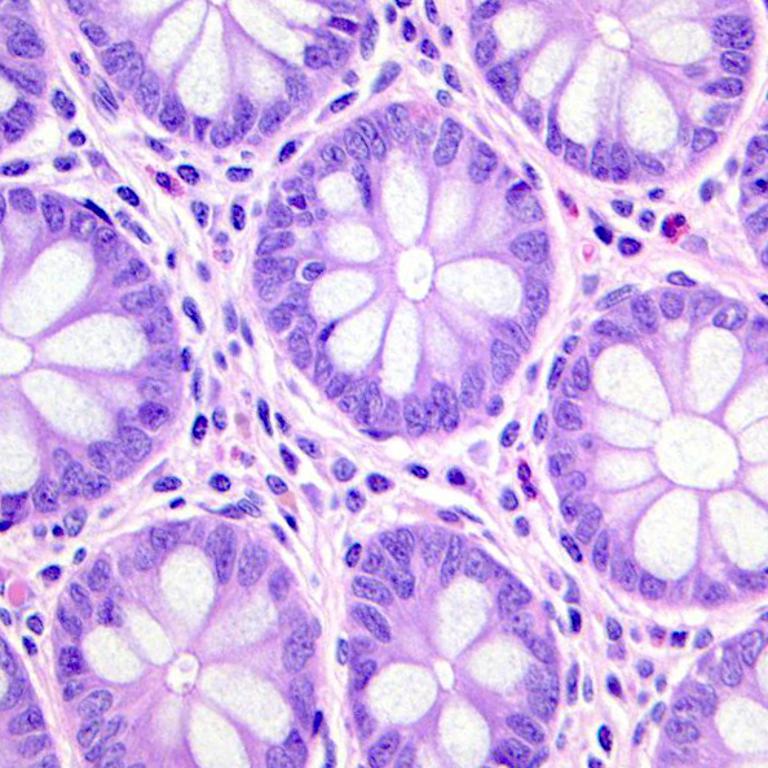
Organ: colon
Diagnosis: benign